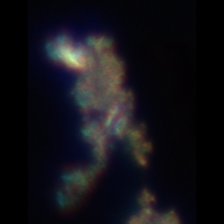
Taxon: Unknown_detritus
Group: Unknown